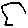
Label: hexagon